Interaction volume radius: 10 \u00c5
Interaction volume height: 20 \u00c5
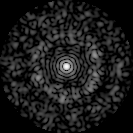
Disorder parameter: 0.8327